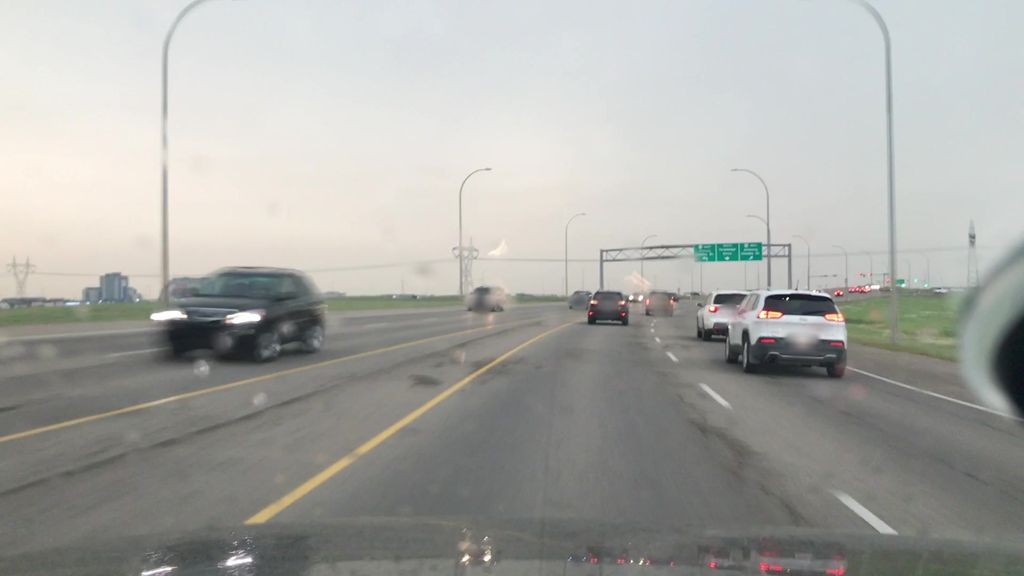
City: edmonton